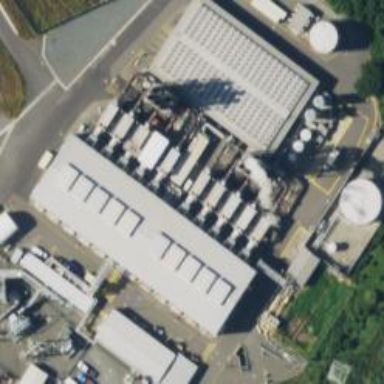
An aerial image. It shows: Gas-powered generator.